Brain MRI, t2w sequence, axial 2D slice.
Patient: age 29, sex M, weight 95 kg, height 1.95 m
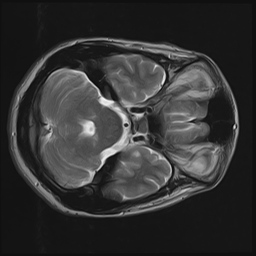